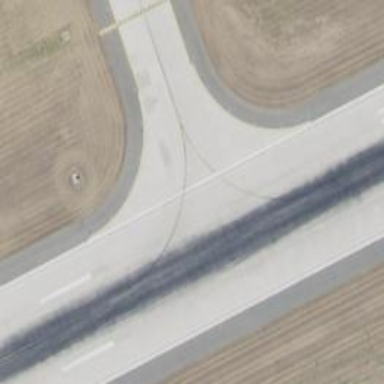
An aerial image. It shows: View of taxiway at the airport.